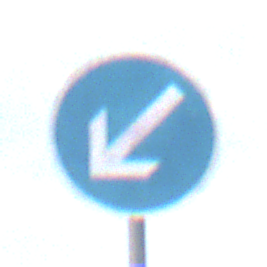
Verkehrszeichen: VorgeschriebeneVorbeifahrtLinks
Umgebung: Outdoor, Beach
Tageszeit: SunriseSunset
Wetter: PartlyCloudy
Licht: Natural
Jahreszeit: NotSpecified
Kontrast: MediumContrast